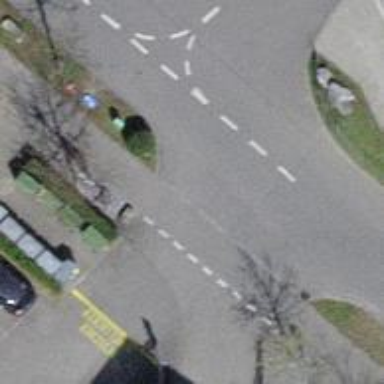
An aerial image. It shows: Asphalt driveway used as service road.